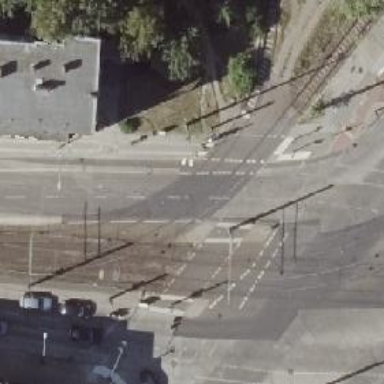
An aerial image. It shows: Footway located on traffic island.